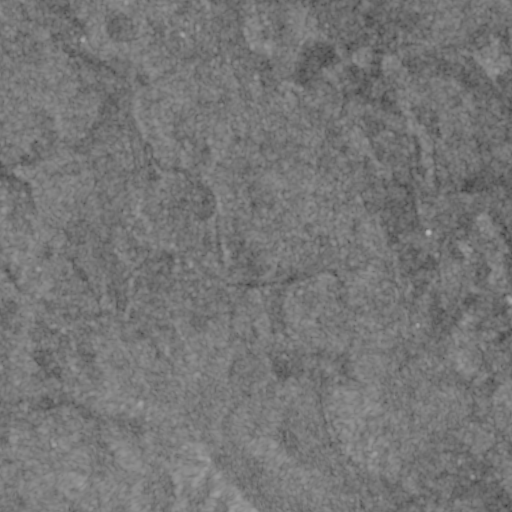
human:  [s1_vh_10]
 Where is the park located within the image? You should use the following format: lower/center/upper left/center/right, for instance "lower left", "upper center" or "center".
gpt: The park is located in the center right of the image.
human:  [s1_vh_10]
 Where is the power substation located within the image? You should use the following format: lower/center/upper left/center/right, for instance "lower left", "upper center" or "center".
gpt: The power substation is located in the center right of the image.
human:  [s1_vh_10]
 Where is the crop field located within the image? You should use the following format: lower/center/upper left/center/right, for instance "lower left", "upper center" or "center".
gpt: There is no crop field in the image.

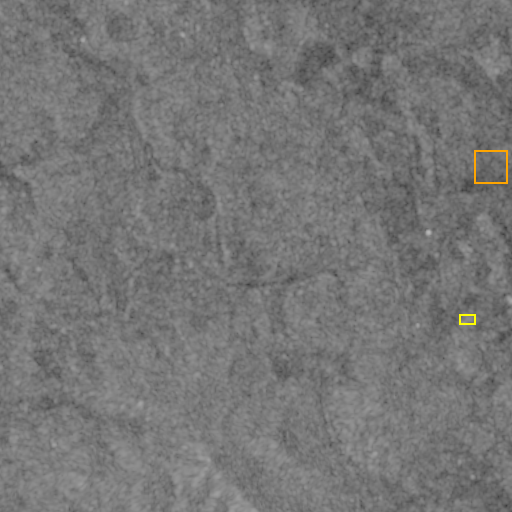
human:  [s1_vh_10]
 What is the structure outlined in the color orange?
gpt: The structure outlined in orange is a crop field.
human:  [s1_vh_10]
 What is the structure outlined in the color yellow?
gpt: The structure outlined in yellow is a power substation.
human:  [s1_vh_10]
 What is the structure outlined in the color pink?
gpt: There is no pink outline.